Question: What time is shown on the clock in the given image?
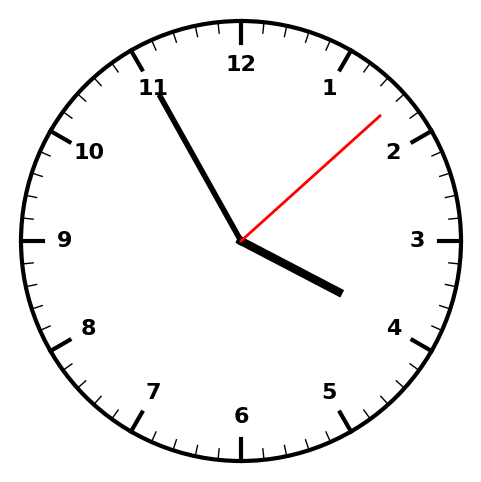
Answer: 03:55:08